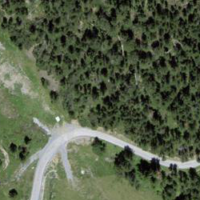
EUNIS habitat code: 43
Species observed at this site:
Pyrgus malvoides
Pilosella officinarum
Ajuga pyramidalis